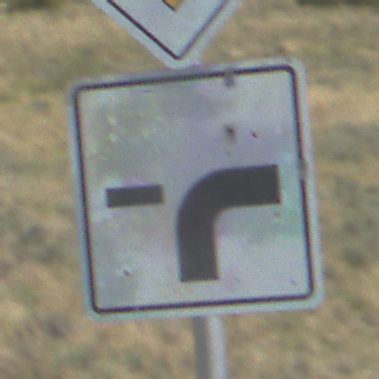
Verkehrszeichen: VerlaufVorfahrtsstrasse9
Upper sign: Vorfahrtsstrasse
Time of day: Midday
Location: Outdoor (Nature)
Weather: PartlyCloudy
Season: NotSpecified
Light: Natural